Question: I'm working on a layout and I have now a problem and I don't know how to fix it:

CSS:
'''
#menu {
background-color:#fff;
width:100%;
height:46px;
margin-bottom: 25px;
}
#menu > ul {
display:inline;
}
#menu > ul > li {
float:left;
list-style-type:none;
width:134px;
height:100%;
border-bottom-color: #f9f7f7;
border-bottom-style: solid;
border-bottom-width: 6px;
border-right-color: #f9f7f7;
border-right-style: solid;
border-right-width: 1px;
display:table;
}
#menu > ul > li > a {
text-align:center;
width:auto;
height:auto;
margin:0 auto;
display:block;
margin-top:17px;
}
#menu > ul {
width:0px;
height:0px;
margin:0;
padding:0;
}
#selected {
border-bottom-color: #9d1624 !IMPORTANT;
}
'''
JSFiddle: <URL>
I have tried border-bottom-width:100px but then I get a red 100px height thingy.
How to fix this and why is this happening?
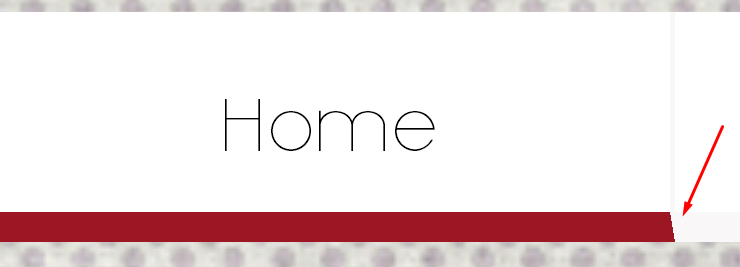
Answer: No, it's perfectly fine, the problem is that you have 'display:table', so you'll need to add 'border-collapse:collapse' for the li